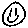
Label: smiley face